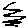
Label: zigzag